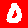
Digit: 0